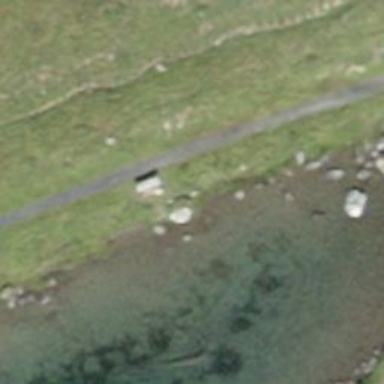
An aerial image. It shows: Bench.